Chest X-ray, AP view. Patient: 54 years old, sex M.
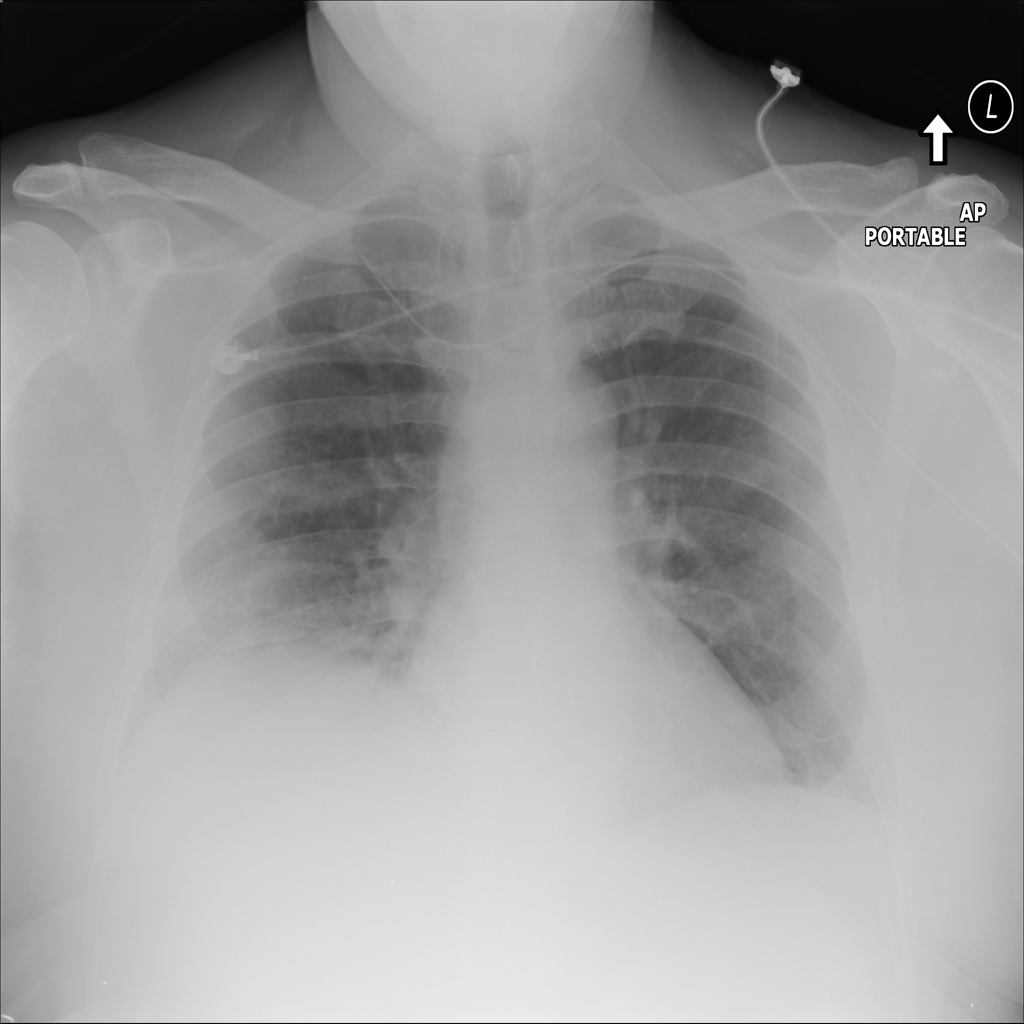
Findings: No Finding